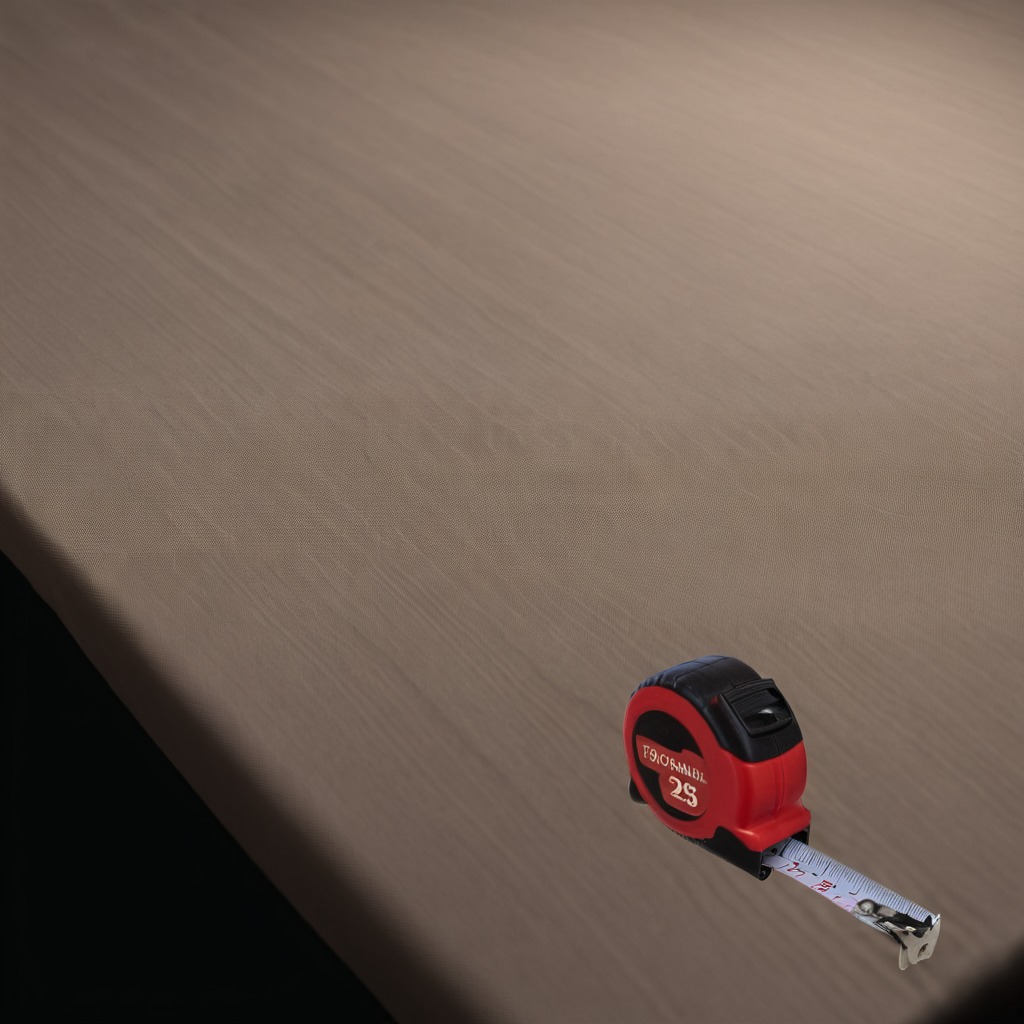
A measuring tape is lying on the wooden table.